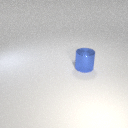
large blue metal cylinder